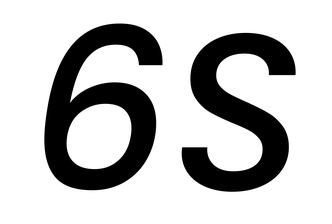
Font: Poppins-MediumItalic